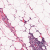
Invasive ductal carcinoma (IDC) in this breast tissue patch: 0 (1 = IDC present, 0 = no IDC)